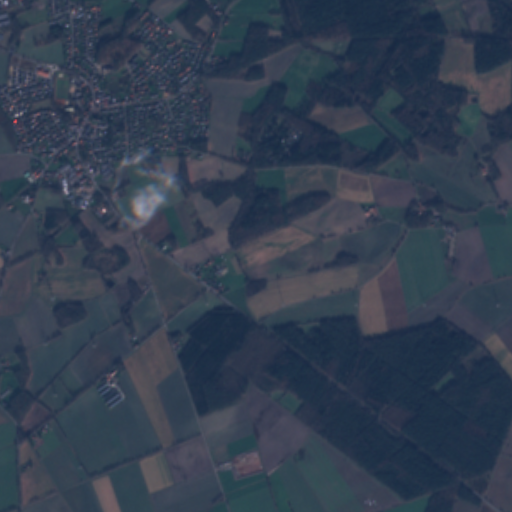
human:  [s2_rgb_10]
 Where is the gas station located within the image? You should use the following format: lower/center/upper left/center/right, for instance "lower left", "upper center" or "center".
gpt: The gas station is located in the upper left of the image.
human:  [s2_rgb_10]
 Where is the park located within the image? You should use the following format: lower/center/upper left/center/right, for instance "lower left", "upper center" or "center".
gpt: The park is located in the upper left of the image.
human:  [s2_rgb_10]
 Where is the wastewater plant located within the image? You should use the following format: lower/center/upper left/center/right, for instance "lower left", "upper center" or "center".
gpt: The wastewater plant is located in the center left of the image.
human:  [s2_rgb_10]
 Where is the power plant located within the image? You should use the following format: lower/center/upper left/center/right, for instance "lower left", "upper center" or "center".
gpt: There is no power plant in the image.